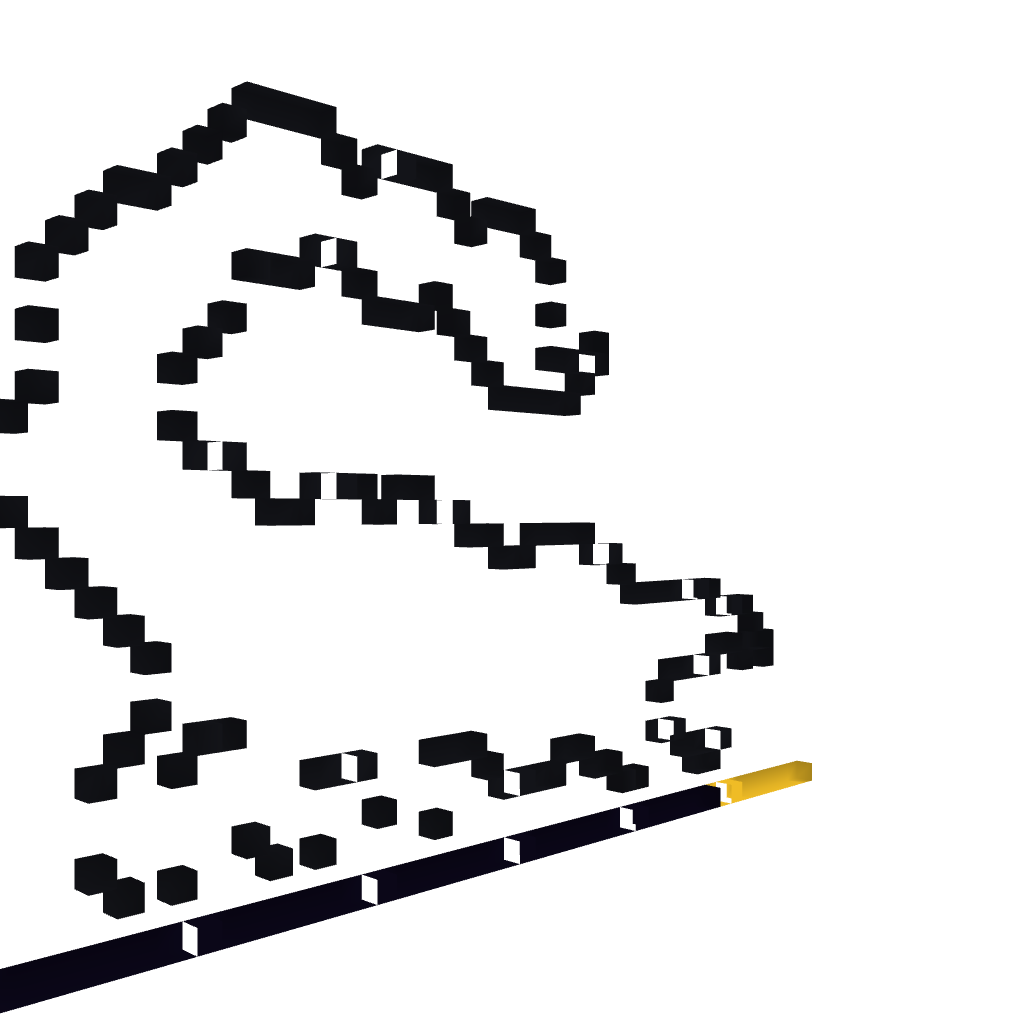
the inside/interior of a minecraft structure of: Scorpion PixelArt